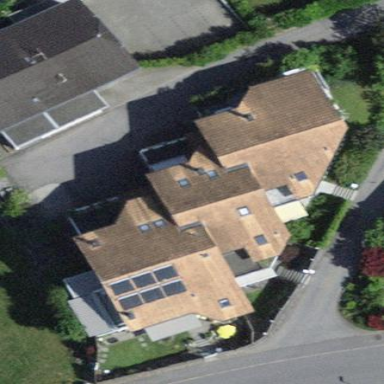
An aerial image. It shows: Building with gabled roof oriented across.